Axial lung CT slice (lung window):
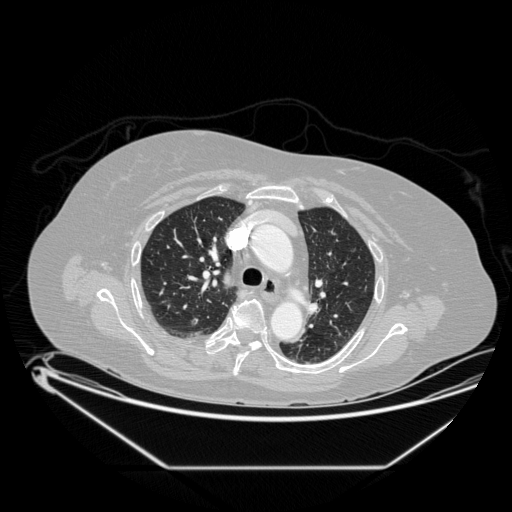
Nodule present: no